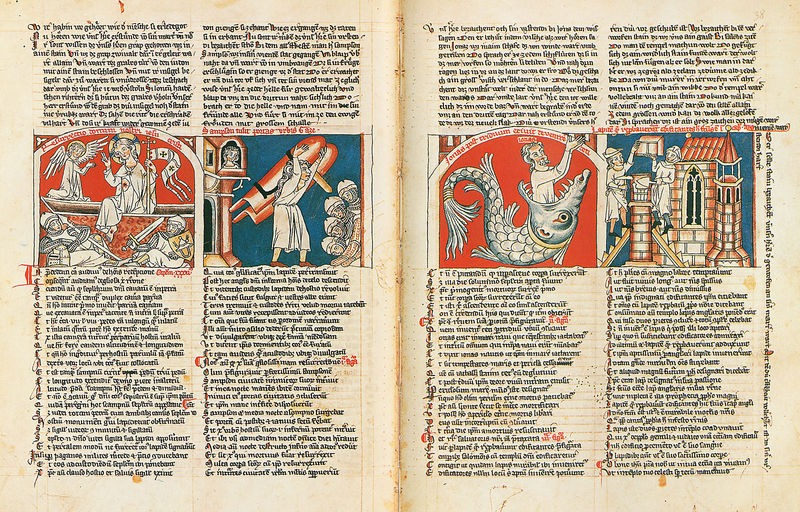
Titel: Codex Cremifanensis 243
Schlagwörter: blau, flügel, mann, menschen, fenster, frau, haus, rot, architektur, augen, bibel, kirche, gotik, boot, schuppen, turm, engel, schrift, bilder, fahne, spalten, figuren, leiter, lanze, soldaten, inschrift, vier, buch, burg, dom, parallel, druck, seite, schwert, text, waffen, buchstaben, fisch, helme, seiten, zähne, gotisch, christus, jesus, mittelalter, wächter, heilige, wal, buchseiten, szenen, bau, auferstehung, handschrift, bauen, lirche, abbildungen, baustelle, zeichnungen, kirchenbau, noa, noah, buchmalerei, doppelseite, illustrationen, inkunabel, codex, walfisch, jonas, zweispaltig, jona, blau fisch, engejesus, verschluckt, austelle